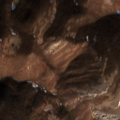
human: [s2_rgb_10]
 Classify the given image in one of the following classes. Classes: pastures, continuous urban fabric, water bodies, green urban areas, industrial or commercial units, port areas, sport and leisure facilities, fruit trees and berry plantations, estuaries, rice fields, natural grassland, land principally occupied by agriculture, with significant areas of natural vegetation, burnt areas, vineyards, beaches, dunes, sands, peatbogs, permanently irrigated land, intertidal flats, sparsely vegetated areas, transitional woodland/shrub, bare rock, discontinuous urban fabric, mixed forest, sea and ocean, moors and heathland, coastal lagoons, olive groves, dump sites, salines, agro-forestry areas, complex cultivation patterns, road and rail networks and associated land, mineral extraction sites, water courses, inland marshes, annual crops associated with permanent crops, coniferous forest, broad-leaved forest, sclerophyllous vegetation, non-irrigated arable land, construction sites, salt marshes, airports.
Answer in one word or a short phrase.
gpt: broad-leaved forest, natural grassland, transitional woodland/shrub